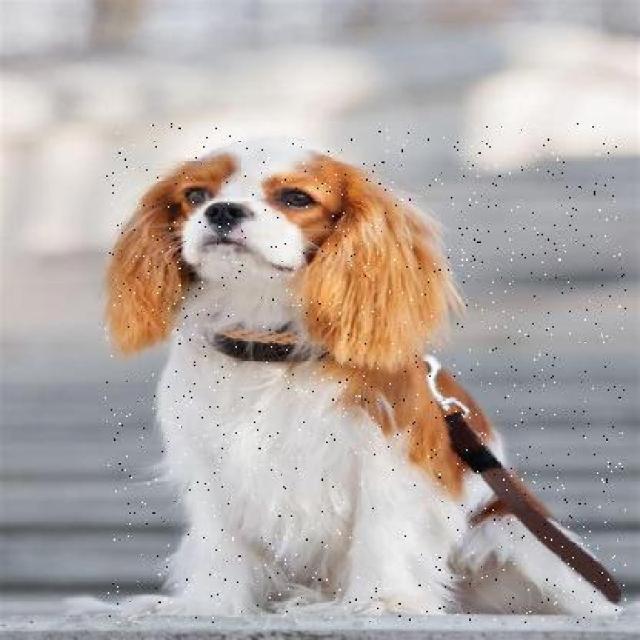
Healthy canine skin — no visible lesions, inflammation, or abnormalities. The skin and coat appear normal.